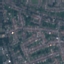
Land use / land cover class: Residential